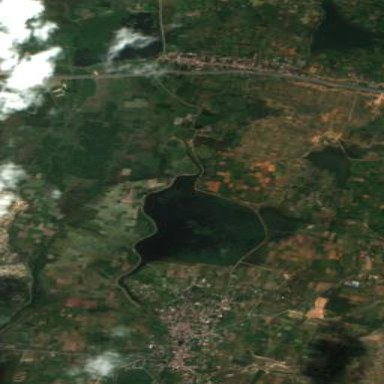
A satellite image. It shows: Reservoir of water.